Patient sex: M
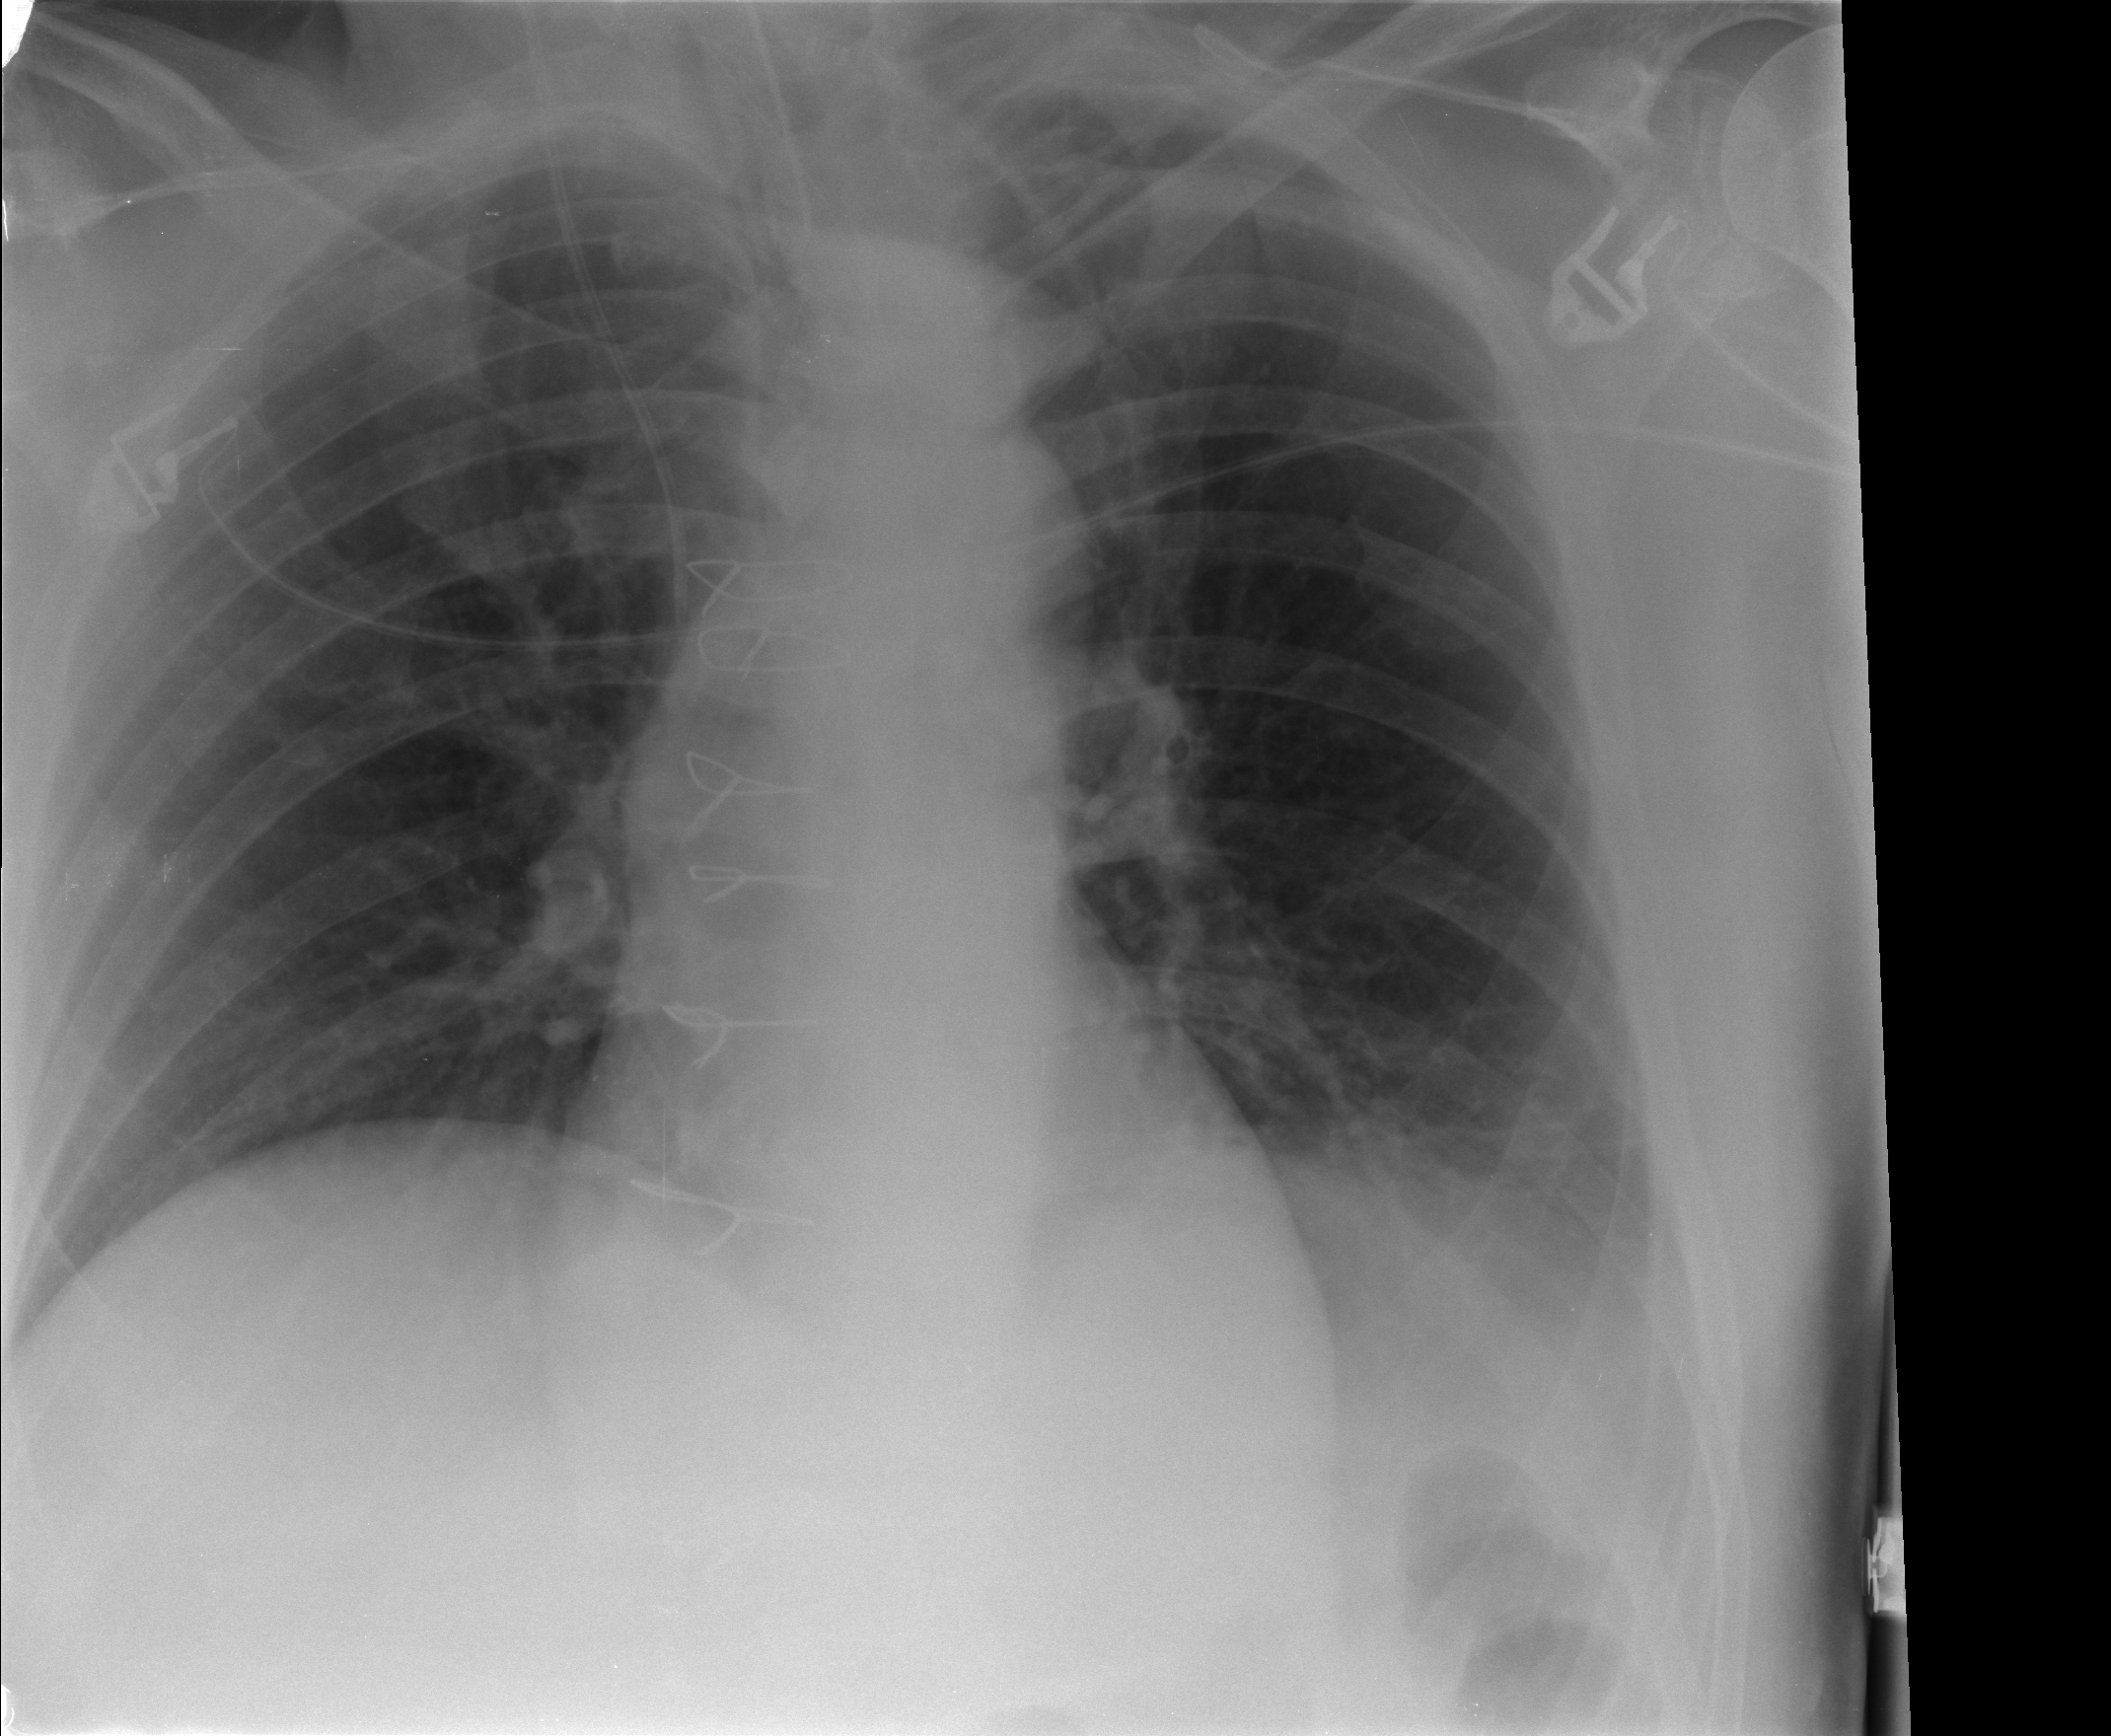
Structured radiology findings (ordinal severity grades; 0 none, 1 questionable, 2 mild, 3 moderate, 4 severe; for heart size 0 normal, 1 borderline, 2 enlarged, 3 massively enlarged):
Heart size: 0
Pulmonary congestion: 0
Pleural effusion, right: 0
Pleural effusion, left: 2
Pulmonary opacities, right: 0
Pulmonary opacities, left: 0
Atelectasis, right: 0
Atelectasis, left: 2